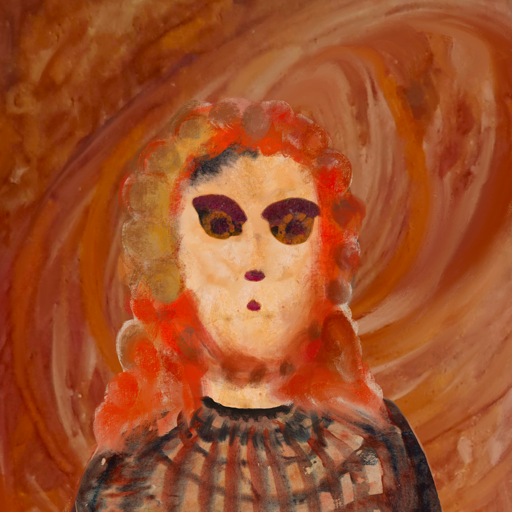
Background: Pious_Lady, Head And Neck Front: Childish, Face Front: Doll, Bust: Orphan, Hair Front: Rupkatha, Head Accessory: Blank, Second Necklace: Blank, Necklace: In_The_Sun, Baby: Blank